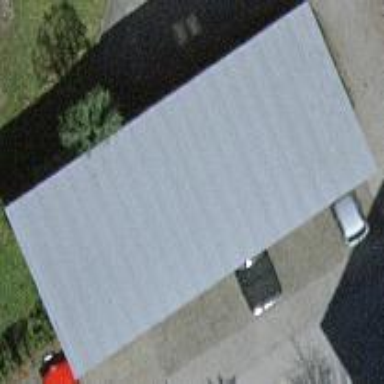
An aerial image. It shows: Group of garages.